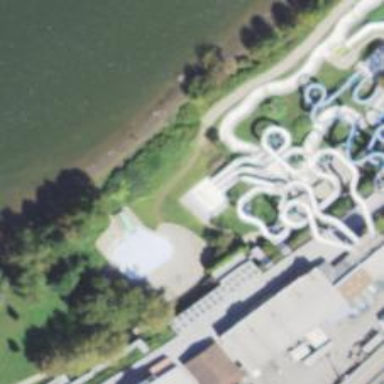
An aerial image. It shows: Canal featuring water slide attraction.